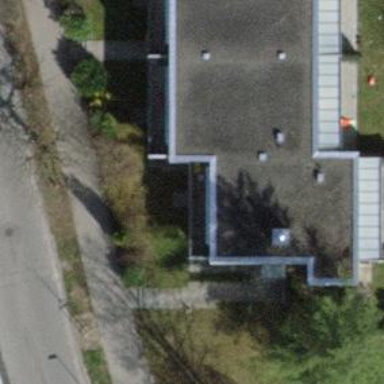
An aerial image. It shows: Terrace building.